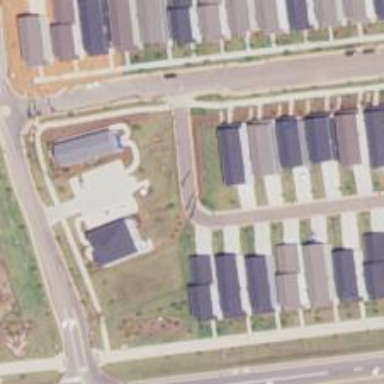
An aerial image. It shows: Residential road.